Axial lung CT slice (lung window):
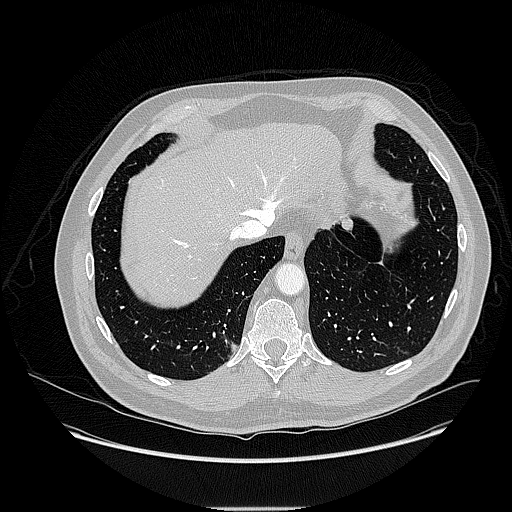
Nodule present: yes
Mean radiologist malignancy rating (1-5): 3.25